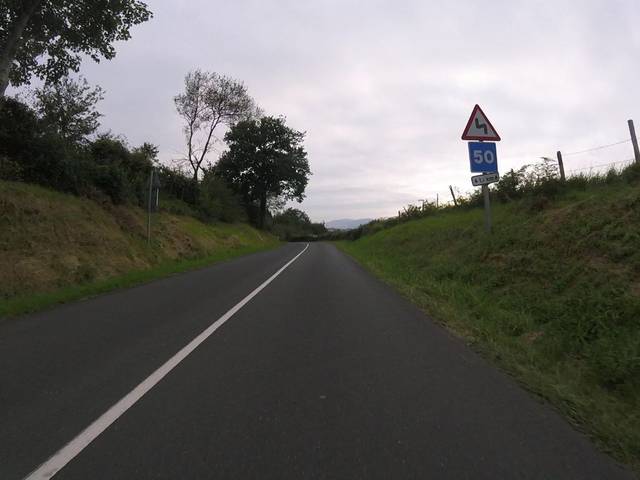
Region: Spain
Coordinates: 43.315, -1.863